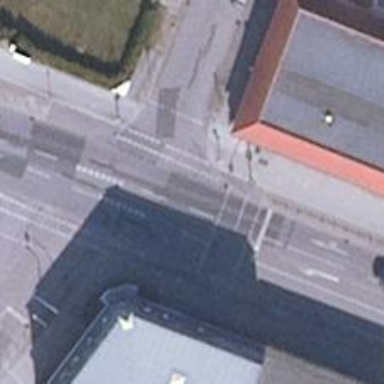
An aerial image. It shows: Primary highway with asphalt surface. It has sidewalks on both sides and cycle track.